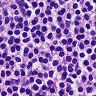
Metastatic tissue present: no